Field crop: maize
Growth stage: 2
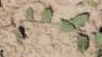
Species: convolvulus